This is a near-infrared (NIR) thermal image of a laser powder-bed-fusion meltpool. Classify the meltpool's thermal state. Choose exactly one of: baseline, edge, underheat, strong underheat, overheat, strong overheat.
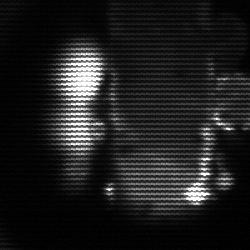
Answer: strong underheat